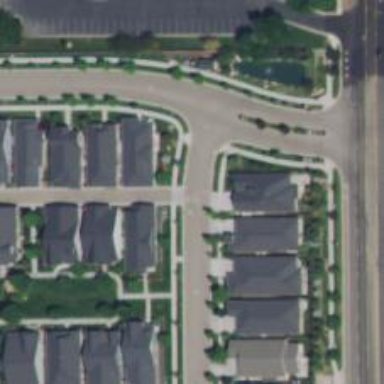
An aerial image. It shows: Alley classified as service road.